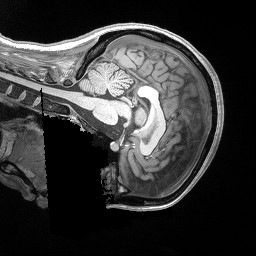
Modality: T1w
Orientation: sagittal
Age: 26
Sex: female
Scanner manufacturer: siemens
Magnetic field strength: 3 T
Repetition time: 2.2 s
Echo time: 0.00169 s